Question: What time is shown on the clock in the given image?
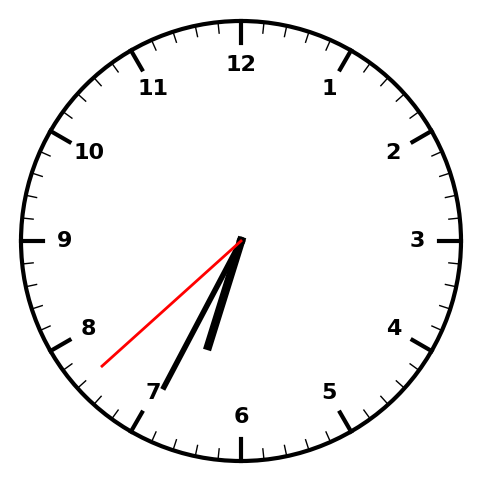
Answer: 06:34:38